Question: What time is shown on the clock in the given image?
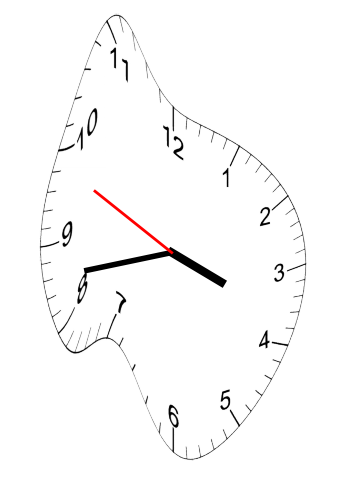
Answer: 03:42:49